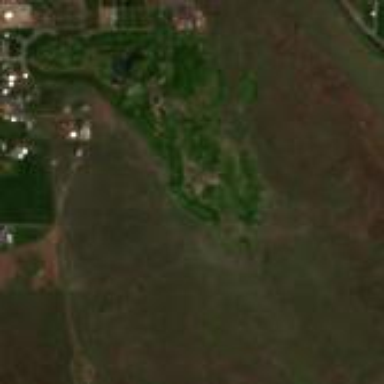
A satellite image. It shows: Golf course.